Question: I'm trying to upload build through Github action but i'm stuck in the last point. I'm trying to upload build through automatic signing. But every time got the error.
FastFile:-
'''
platform :ios do
lane :closed_beta do
keychain_name = TEMP_KEYCHAIN_USER
keychain_password = TEMP_KEYCHAIN_PASSWORD
ensure_temp_keychain(keychain_name, keychain_password)
api_key = app_store_connect_api_key(
key_id: APPLE_KEY_ID,
issuer_id: APPLE_ISSUER_ID,
key_content: "#{ENV["APPLE_KEY_CONTENT"]}".gsub('
', '\n'),
is_key_content_base64:true,
duration: 1200,
in_house: false
)
increment_build_number(xcodeproj: "**********")
enable_automatic_code_signing(
team_id: "********",
)
gym(
configuration: "Release",
scheme: "*******",
export_xcargs: "-allowProvisioningUpdates",
workspace: '********',
include_bitcode: false,
export_method: "app-store",
export_options: {
uploadBitcode: false,
uploadSymbols: false,
compileBitcode: false,
provisioningProfiles: {
DEVELOPER_APP_ID => PROVISIONING_PROFILE_SPECIFIER
},
"signingStyle": "manual"
}
)
pilot(
apple_id: "*******",
app_identifier: "*******",
skip_waiting_for_build_processing: true,
skip_submission: true,
distribute_external: false,
notify_external_testers: false,
ipa: "./*******.ipa"
)
delete_temp_keychain(keychain_name)
end
'''
Xcode:-

I have tried with and without "-allowProvisioningUpdates".
> Code Signing Error: There are no accounts registered with Xcode. Add your developer account to Xcode
Code Signing Error: No profiles for '[my app name]' were found: Xcode couldn't find any iOS App Development provisioning profiles matching '[my app name]'.
> No profiles for '[my app name]' were found: Xcode couldn't find any iOS App Development provisioning profiles matching '[my app name]'.
Automatic signing is disabled and unable to generate a profile.
To enable automatic signing, pass -allowProvisioningUpdates to xcodebuild.
Question: Can someone please explain to me how to solve this, I've tried with above code but no results yet.
Can someone please explain to me How to upload app test Flight with automatic signing?
Any help would be greatly appreciated.
Thanks in advance.
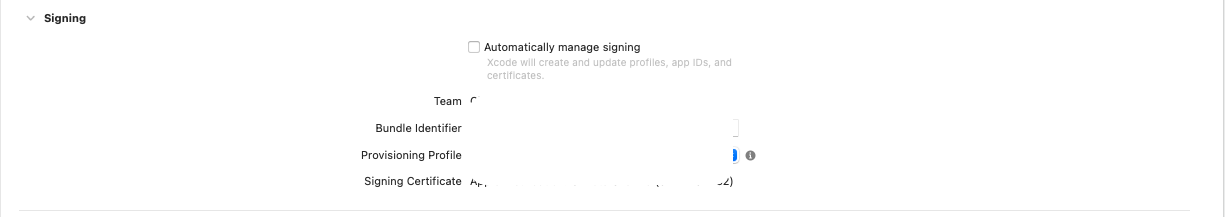
Answer: My biggest Mistake, i was not set the provisional profile in the build settings. Please update the same provisional profile in the build setting option.